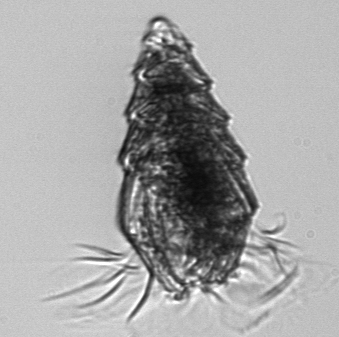
Label: Laboea_strobila